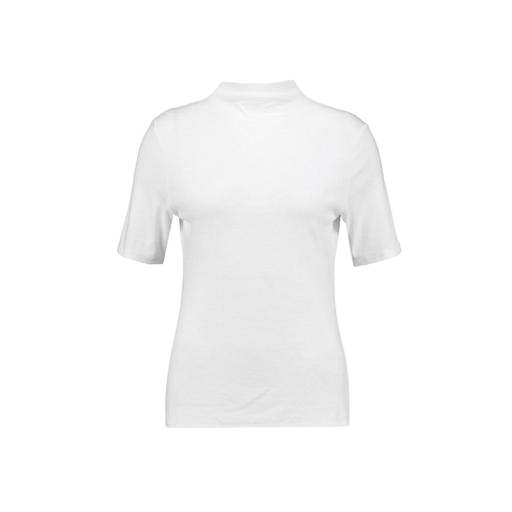
high-neck ribbed-jersey t-shirt, white plus size mock-neck top only macy, white pima t-shirt only macy, white background